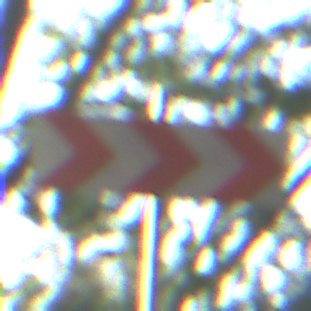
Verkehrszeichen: RichtungstafelnInKurvenGrossLinks
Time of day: SunriseSunset
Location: Outdoor (Suburban)
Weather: Clear
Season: NotSpecified
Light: Natural